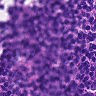
Metastatic tissue present: no